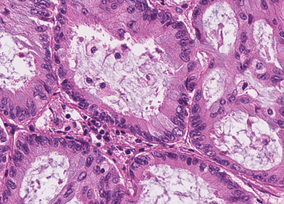
Tumor epithelial tissue: yes
Tumor-associated stroma tissue: yes
Normal tissue: no